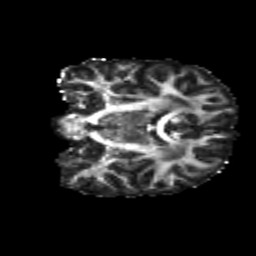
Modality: FA
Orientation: coronal
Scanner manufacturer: siemens
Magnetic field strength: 3 T
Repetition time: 4.16 s
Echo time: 0.0806 s